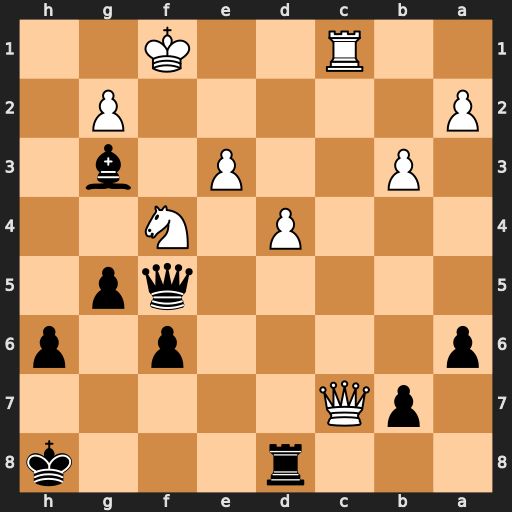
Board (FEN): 3r3k/1pQ5/p4p1p/5qp1/3P1N2/1P2P1b1/P5P1/2R2K2
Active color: b
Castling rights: -
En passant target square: -
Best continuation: Rg8 Qc5 Qxc5 dxc5 gxf4